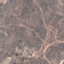
Land use / land cover class: HerbaceousVegetation